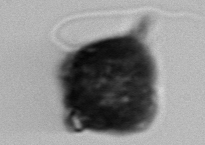
Label: Gonyaulax